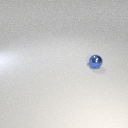
small blue metal sphere